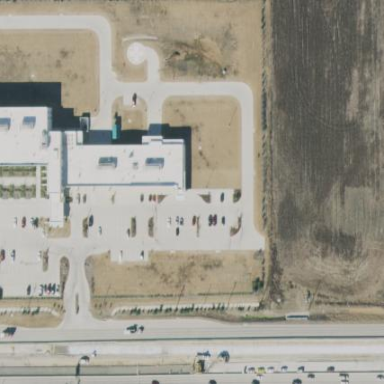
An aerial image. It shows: Hospital building.